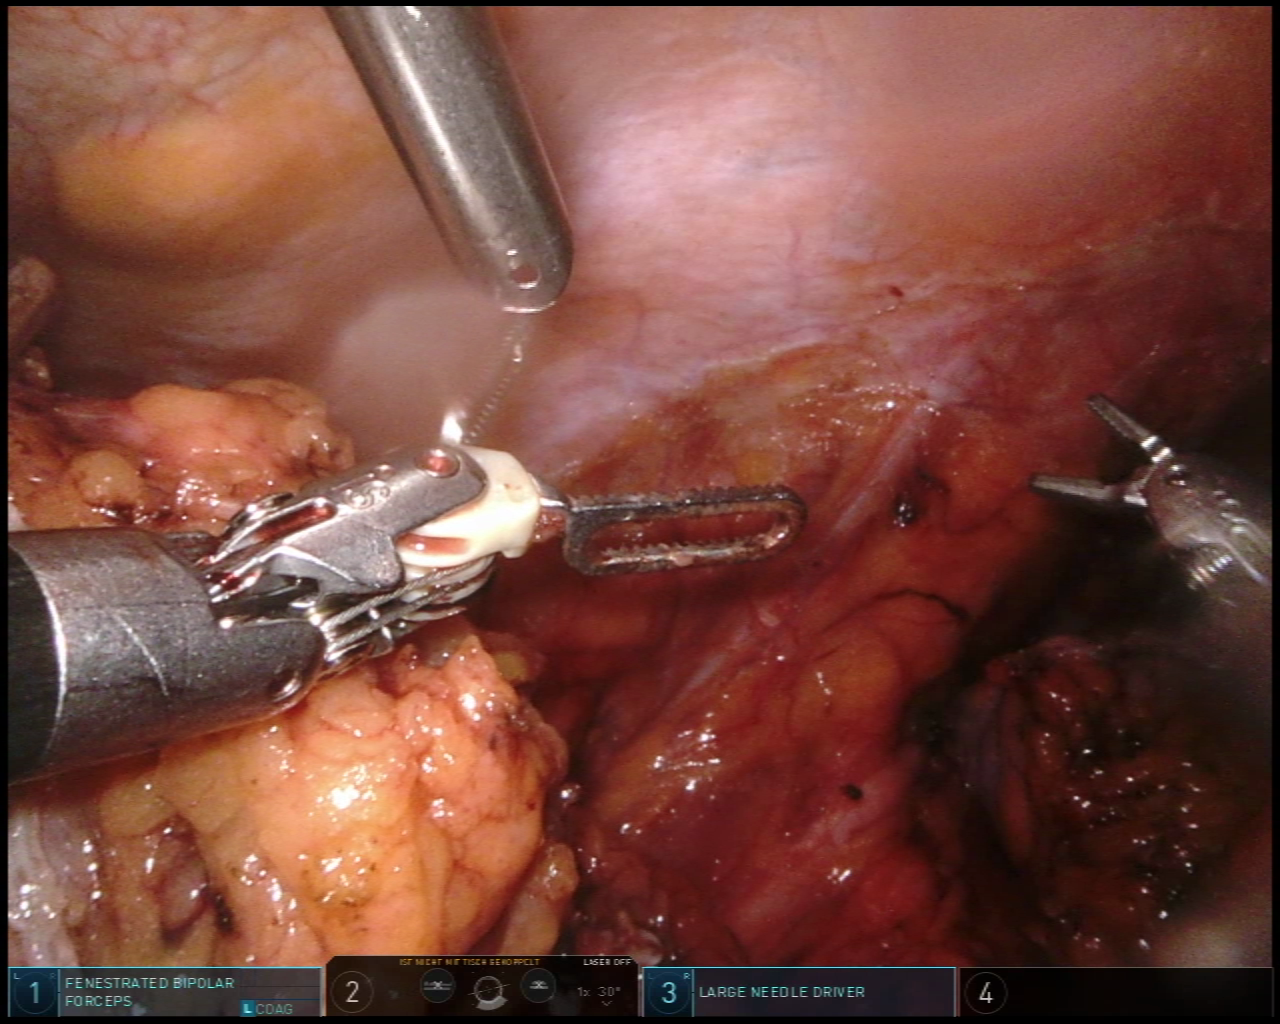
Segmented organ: ureter
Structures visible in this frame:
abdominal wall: yes
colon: no
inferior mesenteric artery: no
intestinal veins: no
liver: no
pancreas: no
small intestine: no
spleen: no
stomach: no
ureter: yes
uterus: no
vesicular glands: no